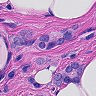
Metastatic tissue present: yes